Interaction volume radius: 5 \u00c5
Interaction volume height: 25 \u00c5
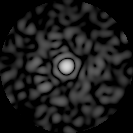
Disorder parameter: 0.8388